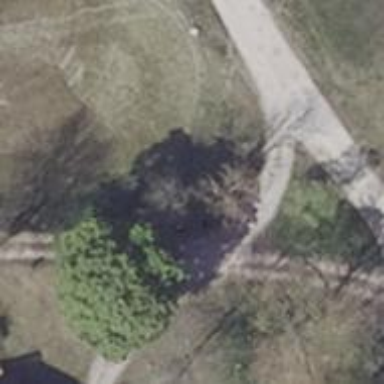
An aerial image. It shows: Driveway.